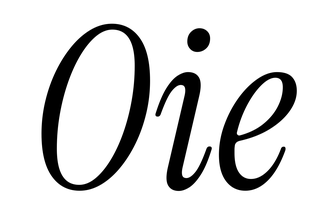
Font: InstrumentSerif-Italic